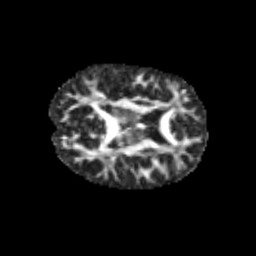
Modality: FA
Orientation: axial
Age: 11
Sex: male
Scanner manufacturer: siemens
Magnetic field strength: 3 T
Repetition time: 3.8 s
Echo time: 0.07 s